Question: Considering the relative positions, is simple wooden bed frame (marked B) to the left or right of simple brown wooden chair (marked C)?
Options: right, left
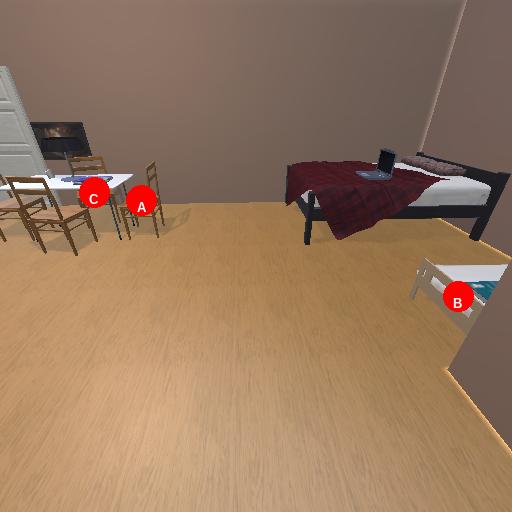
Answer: right